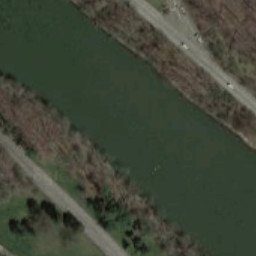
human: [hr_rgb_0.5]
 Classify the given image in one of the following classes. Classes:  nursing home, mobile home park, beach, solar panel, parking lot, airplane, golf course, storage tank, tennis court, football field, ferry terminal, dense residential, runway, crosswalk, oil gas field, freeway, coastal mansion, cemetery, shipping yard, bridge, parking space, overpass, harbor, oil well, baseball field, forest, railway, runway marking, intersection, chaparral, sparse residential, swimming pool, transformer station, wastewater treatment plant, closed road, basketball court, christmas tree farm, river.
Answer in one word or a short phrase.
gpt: river